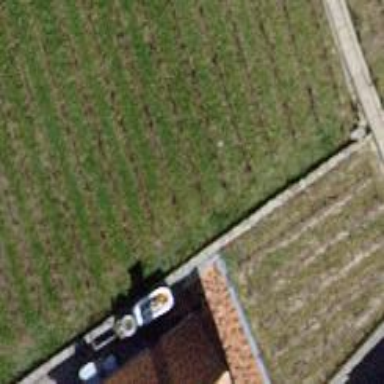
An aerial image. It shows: Vineyard growing grapes.